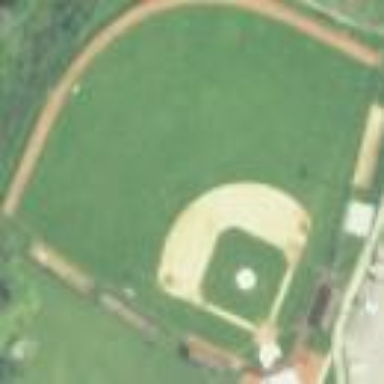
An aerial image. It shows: Baseball pitch for leisure and sports activities.